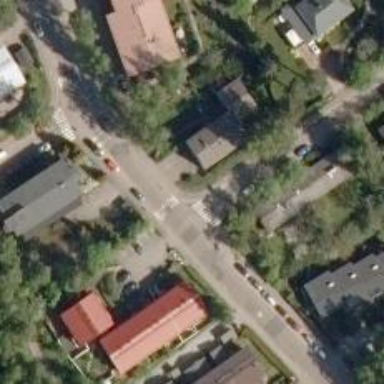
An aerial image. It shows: Uncontrolled road crossing.